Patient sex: M
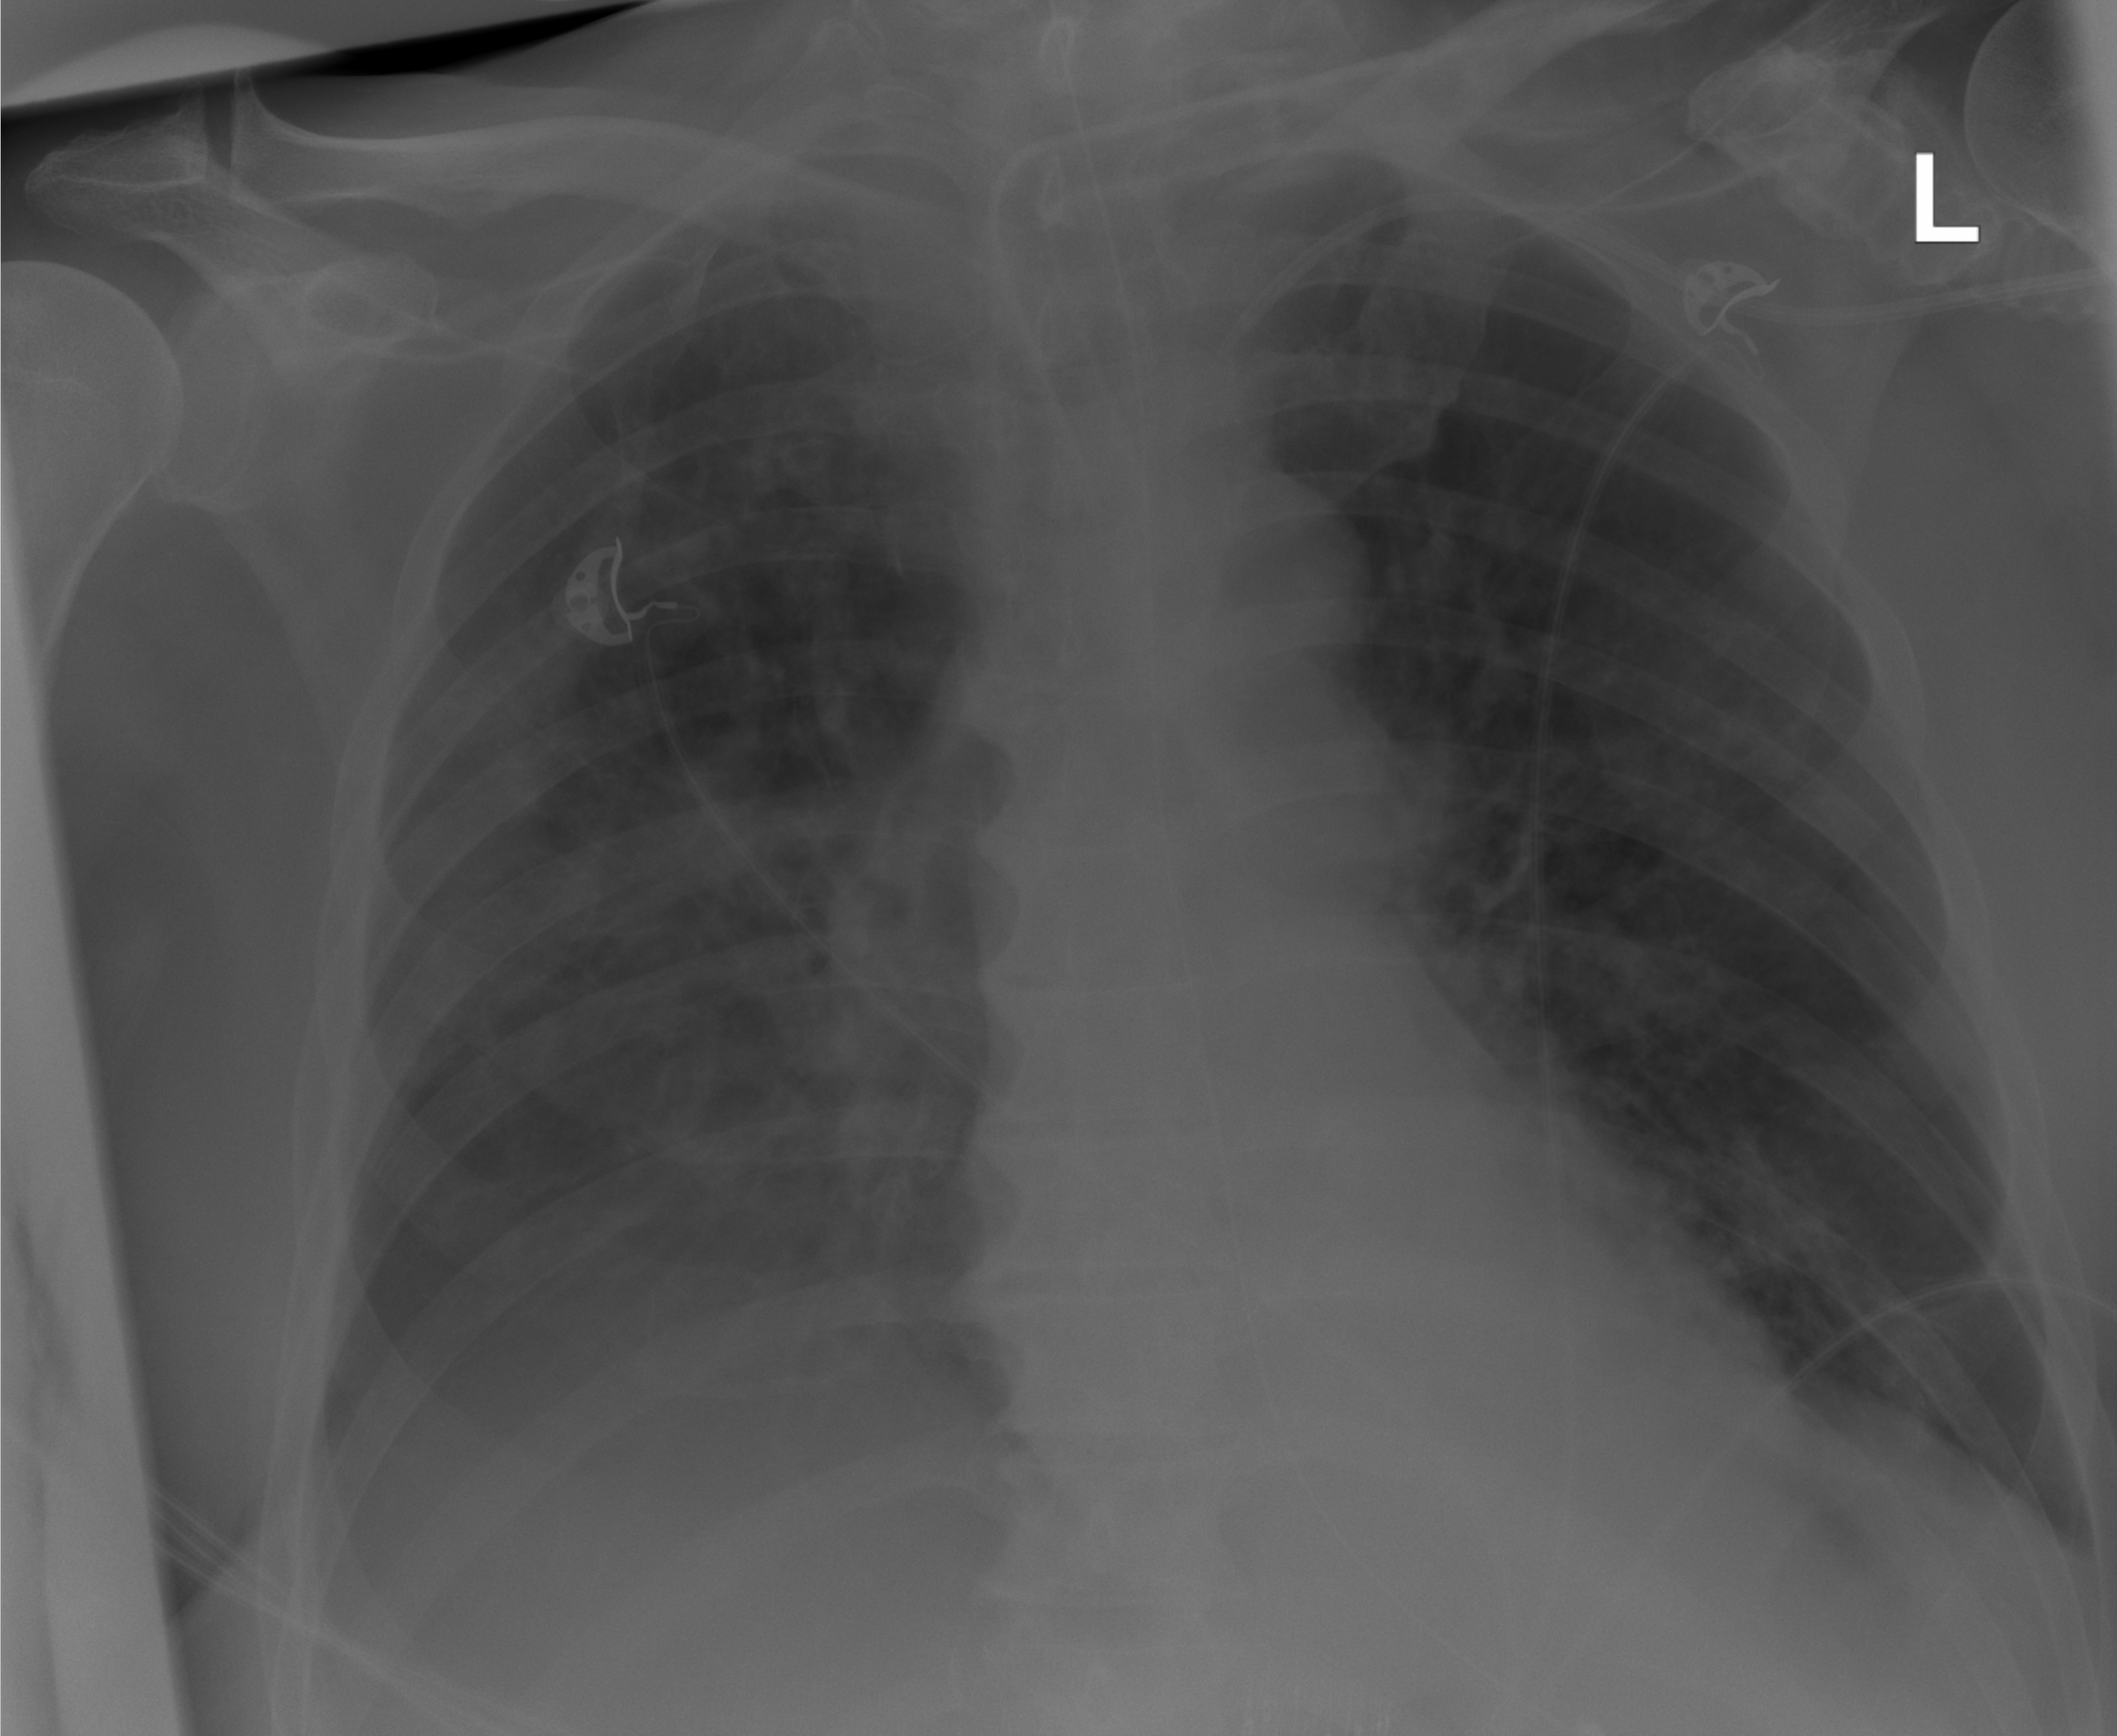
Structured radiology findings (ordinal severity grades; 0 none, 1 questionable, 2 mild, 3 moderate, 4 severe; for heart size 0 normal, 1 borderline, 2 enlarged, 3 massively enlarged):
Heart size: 0
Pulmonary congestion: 2
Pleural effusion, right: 2
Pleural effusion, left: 2
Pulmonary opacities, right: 3
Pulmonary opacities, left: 2
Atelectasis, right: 2
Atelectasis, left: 2